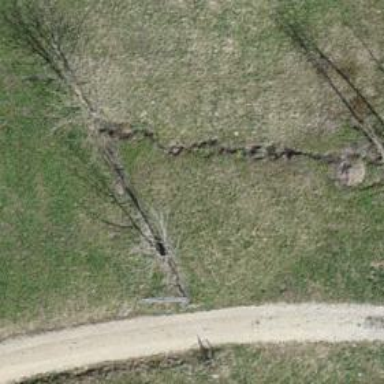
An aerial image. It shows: Ditch serving as waterway.